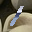
Label: 1